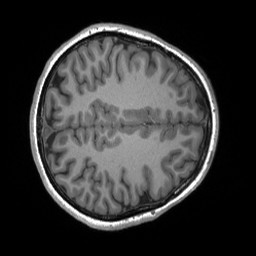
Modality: T1w
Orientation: axial
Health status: ill
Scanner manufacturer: siemens
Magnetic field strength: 3 T
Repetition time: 2.3 s
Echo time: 0.00243 s